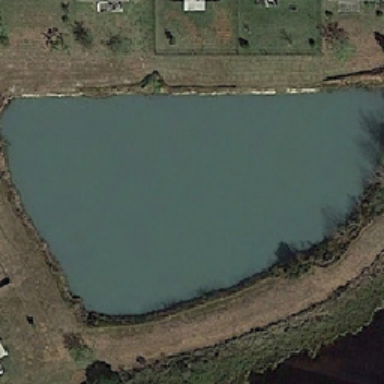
Some buildings are almost near the triangle pond .